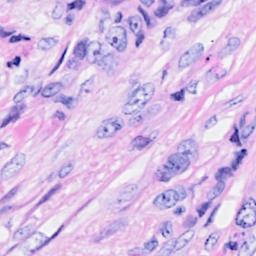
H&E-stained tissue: Breast